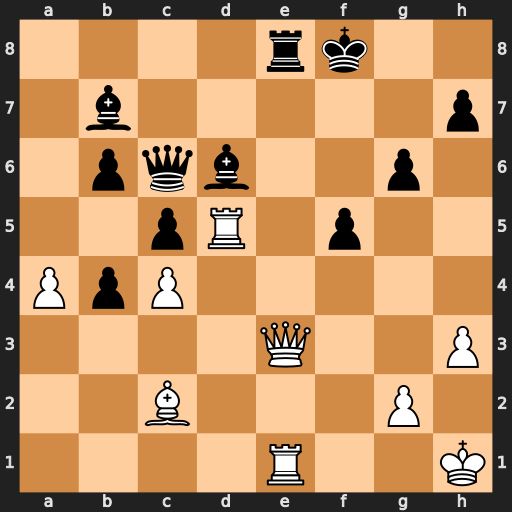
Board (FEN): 4rk2/1b5p/1pqb2p1/2pR1p2/PpP5/4Q2P/2B3P1/4R2K
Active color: w
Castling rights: -
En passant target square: -
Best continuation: Qxe8+ Qxe8 Rxe8+ Kxe8 Rxd6